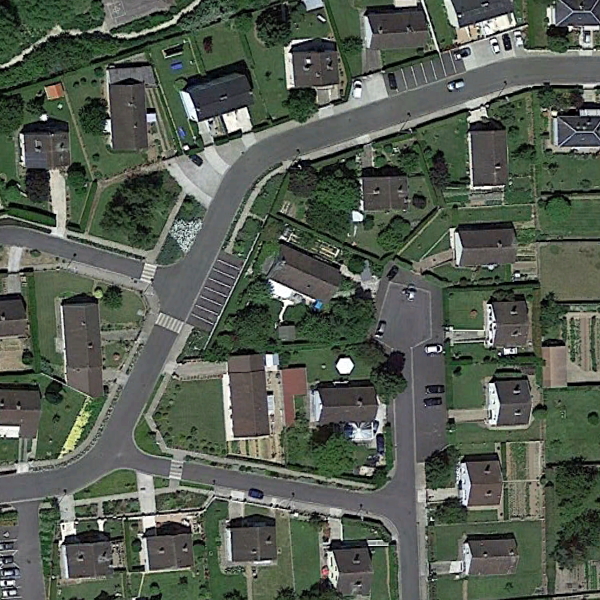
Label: MediumResidential